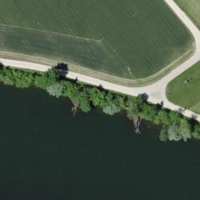
EUNIS habitat code: 15
Species observed at this site:
Campanula glomerata